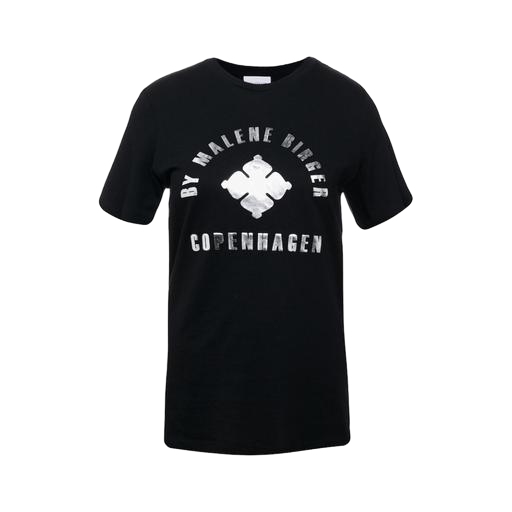
multicolor black stockholm t-shirt, black graphic t-shirt, black graphic tee, white background